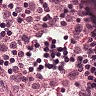
Metastatic tissue present: no